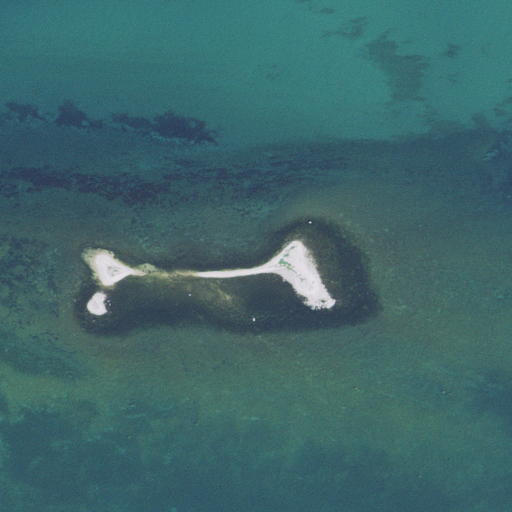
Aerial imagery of island in Michigan named Little Saint Martin Island containing open water and barren land